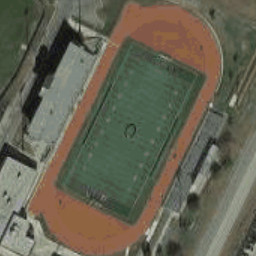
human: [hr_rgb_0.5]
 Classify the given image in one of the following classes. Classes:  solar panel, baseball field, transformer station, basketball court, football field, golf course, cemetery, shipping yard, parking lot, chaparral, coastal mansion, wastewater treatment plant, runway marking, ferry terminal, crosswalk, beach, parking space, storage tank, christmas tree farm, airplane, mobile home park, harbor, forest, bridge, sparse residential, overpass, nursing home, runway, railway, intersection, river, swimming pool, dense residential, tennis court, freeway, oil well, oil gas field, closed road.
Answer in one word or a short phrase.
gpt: football field